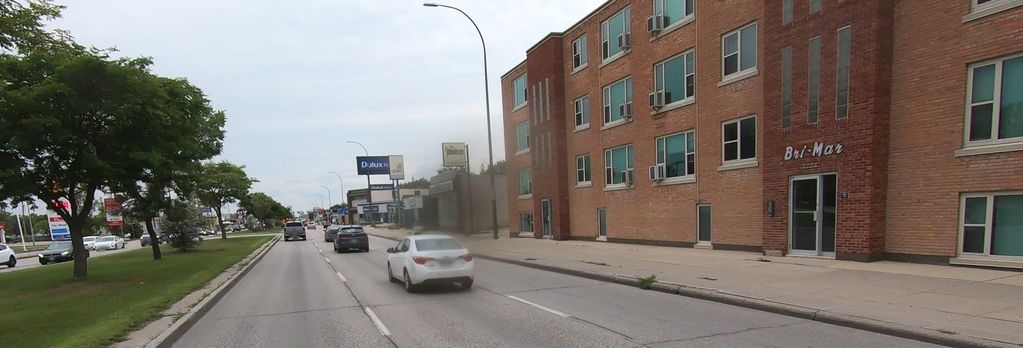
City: winnipeg